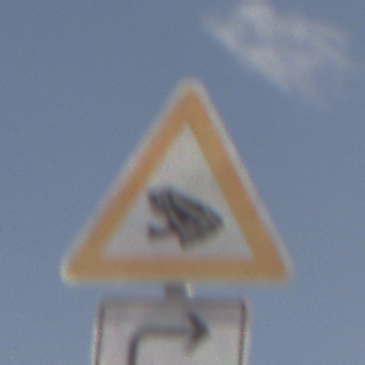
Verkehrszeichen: AmphibienwanderungRechts
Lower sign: RichtungsangabeDurchPfeile5
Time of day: Midday
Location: Outdoor (Nature)
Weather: PartlyCloudy
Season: NotSpecified
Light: Natural